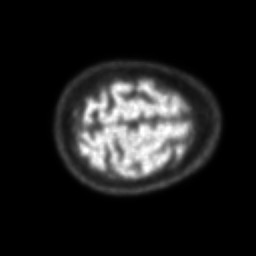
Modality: PET
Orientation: axial
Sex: female
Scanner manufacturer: ge